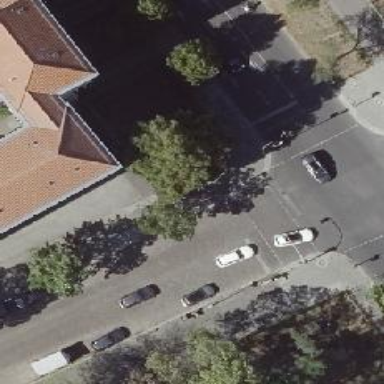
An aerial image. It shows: Road with traffic signals.